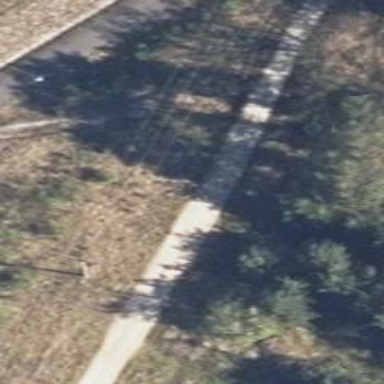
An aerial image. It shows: Sandy track road with grade4 tracktype.